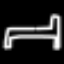
Label: bed